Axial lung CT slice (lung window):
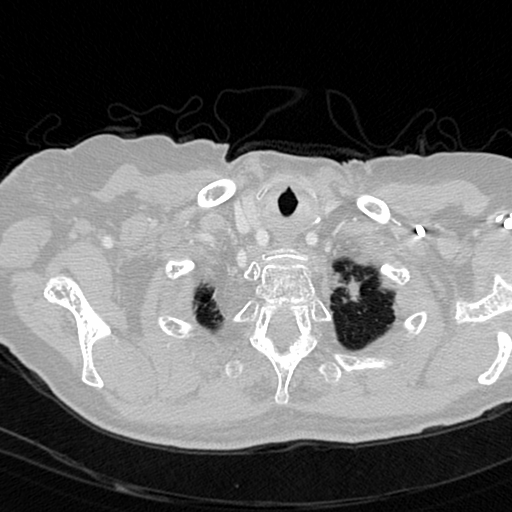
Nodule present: no